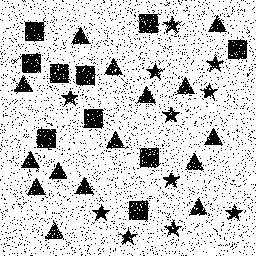
Squares: 10
Triangles: 15
Stars: 11
Total shapes: 36